Aerial crown-view tile of a tropical tree (Barro Colorado Island, Panama), acquired 20250512:
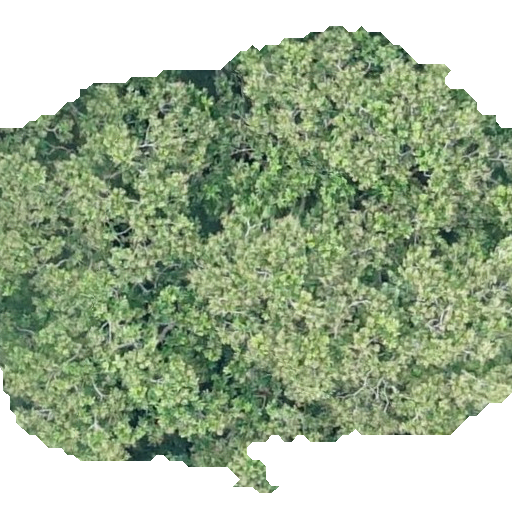
Species: Anacardium excelsum
GBIF accepted scientific name: Anacardium excelsum
Crown area: 292.584 m²